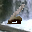
Label: 6